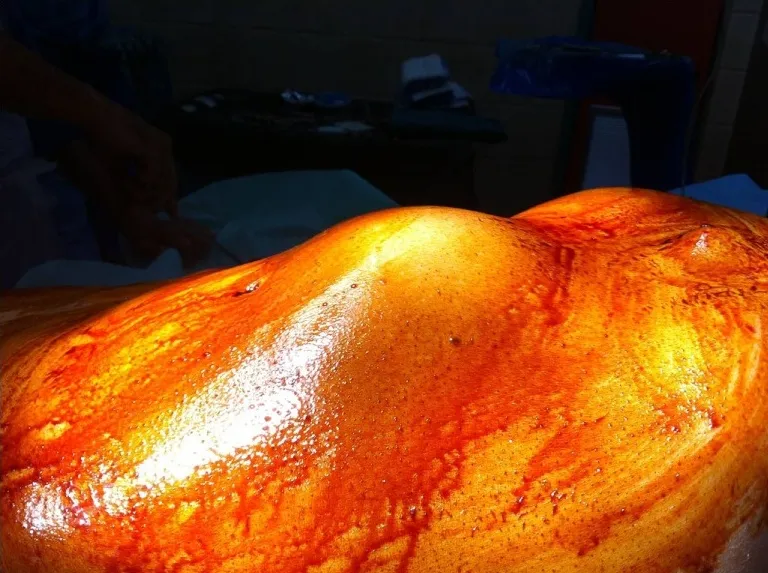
A large pulsatile abdominal mass observed during clinical examination.
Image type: medical_photograph (other_medical_photograph)